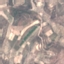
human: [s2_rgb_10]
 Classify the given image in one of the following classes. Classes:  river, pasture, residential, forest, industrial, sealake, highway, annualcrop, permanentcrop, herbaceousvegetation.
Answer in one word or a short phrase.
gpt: PermanentCrop